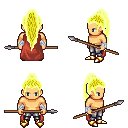
a pixel art fantasy rpg character, male body template, human, tanned skin, maroon cape, metal pants, gold extra-long topknot hairstyle, white cloth bandages, gold boots, spear, four views (front, back, left, right), 2x2 character sprite sheet, small pixel art, hard edges, no anti-aliasing